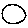
Label: circle